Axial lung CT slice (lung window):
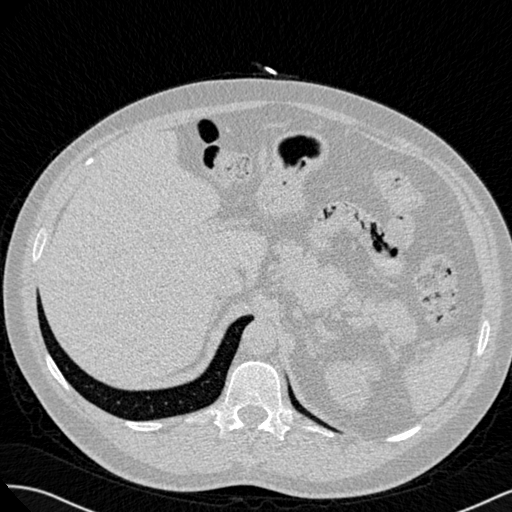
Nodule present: no